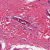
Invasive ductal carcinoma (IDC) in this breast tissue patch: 0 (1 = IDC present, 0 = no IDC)